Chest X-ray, PA view. Patient: 41 years old, sex M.
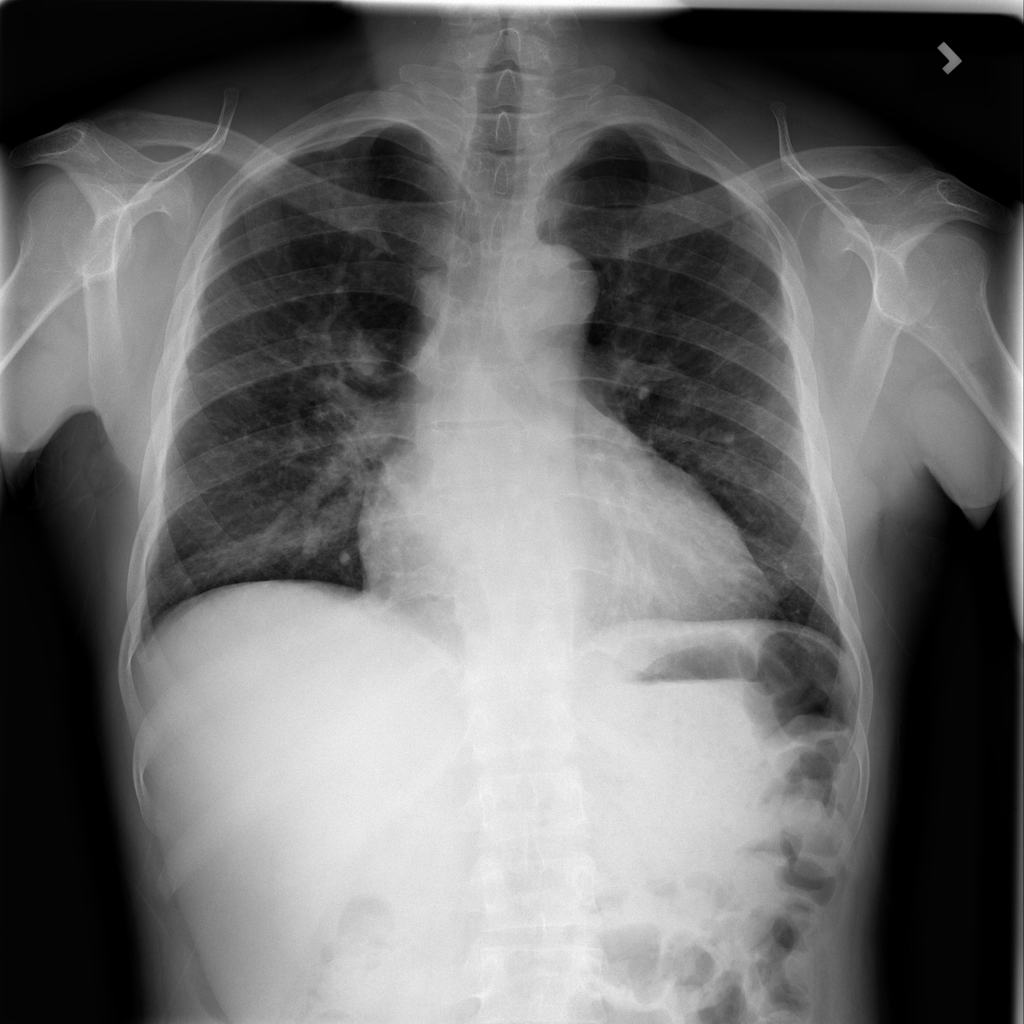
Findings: No Finding